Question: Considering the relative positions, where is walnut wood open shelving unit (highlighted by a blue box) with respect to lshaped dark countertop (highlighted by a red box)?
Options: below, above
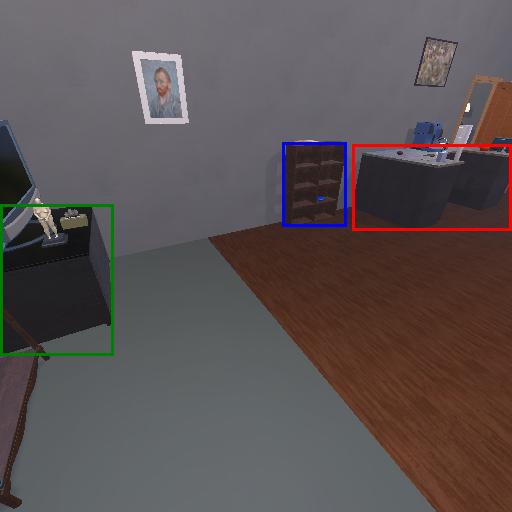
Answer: below